Interaction volume radius: 10 \u00c5
Interaction volume height: 20 \u00c5
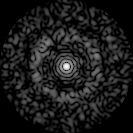
Disorder parameter: 0.8412